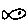
Label: fish